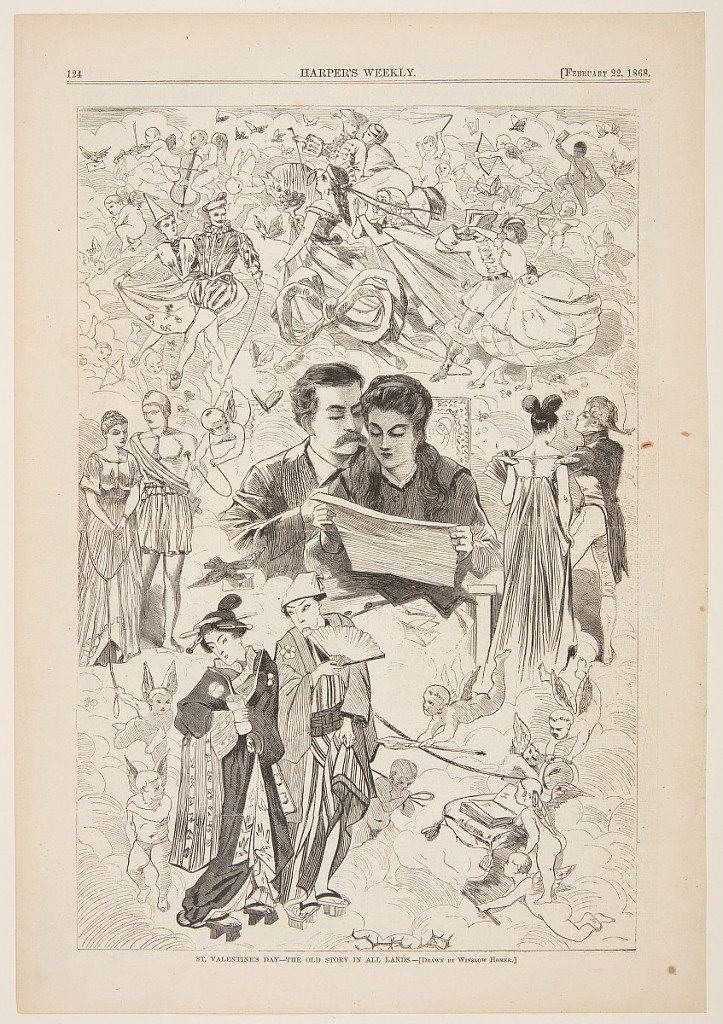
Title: St. Valentine's Day – The Old Story in All Lands
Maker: Winslow Homer, American, 1836–1910
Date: February 22, 1868
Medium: Wood engraving in black ink on paper
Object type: Print
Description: Couples from different nations and time periods shown.